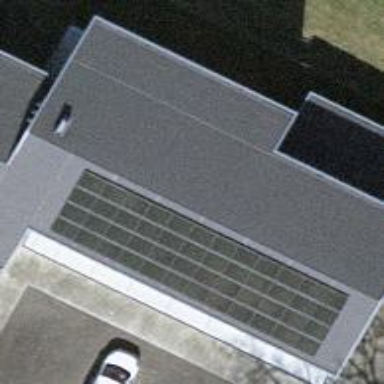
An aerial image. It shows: Solar power generator using photovoltaic method with solar photovoltaic panel types.